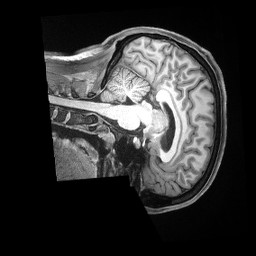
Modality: T1w
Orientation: sagittal
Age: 24
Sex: female
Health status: ill
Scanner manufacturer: siemens
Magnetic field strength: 3 T
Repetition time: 2.5 s
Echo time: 0.00181 s